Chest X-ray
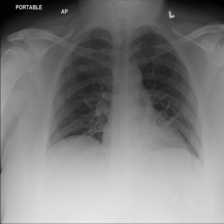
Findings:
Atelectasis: positive
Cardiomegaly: negative
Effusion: negative
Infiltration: negative
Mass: negative
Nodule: negative
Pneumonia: negative
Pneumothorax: negative
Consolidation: negative
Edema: negative
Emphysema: negative
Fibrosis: negative
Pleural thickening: negative
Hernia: negative